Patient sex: M
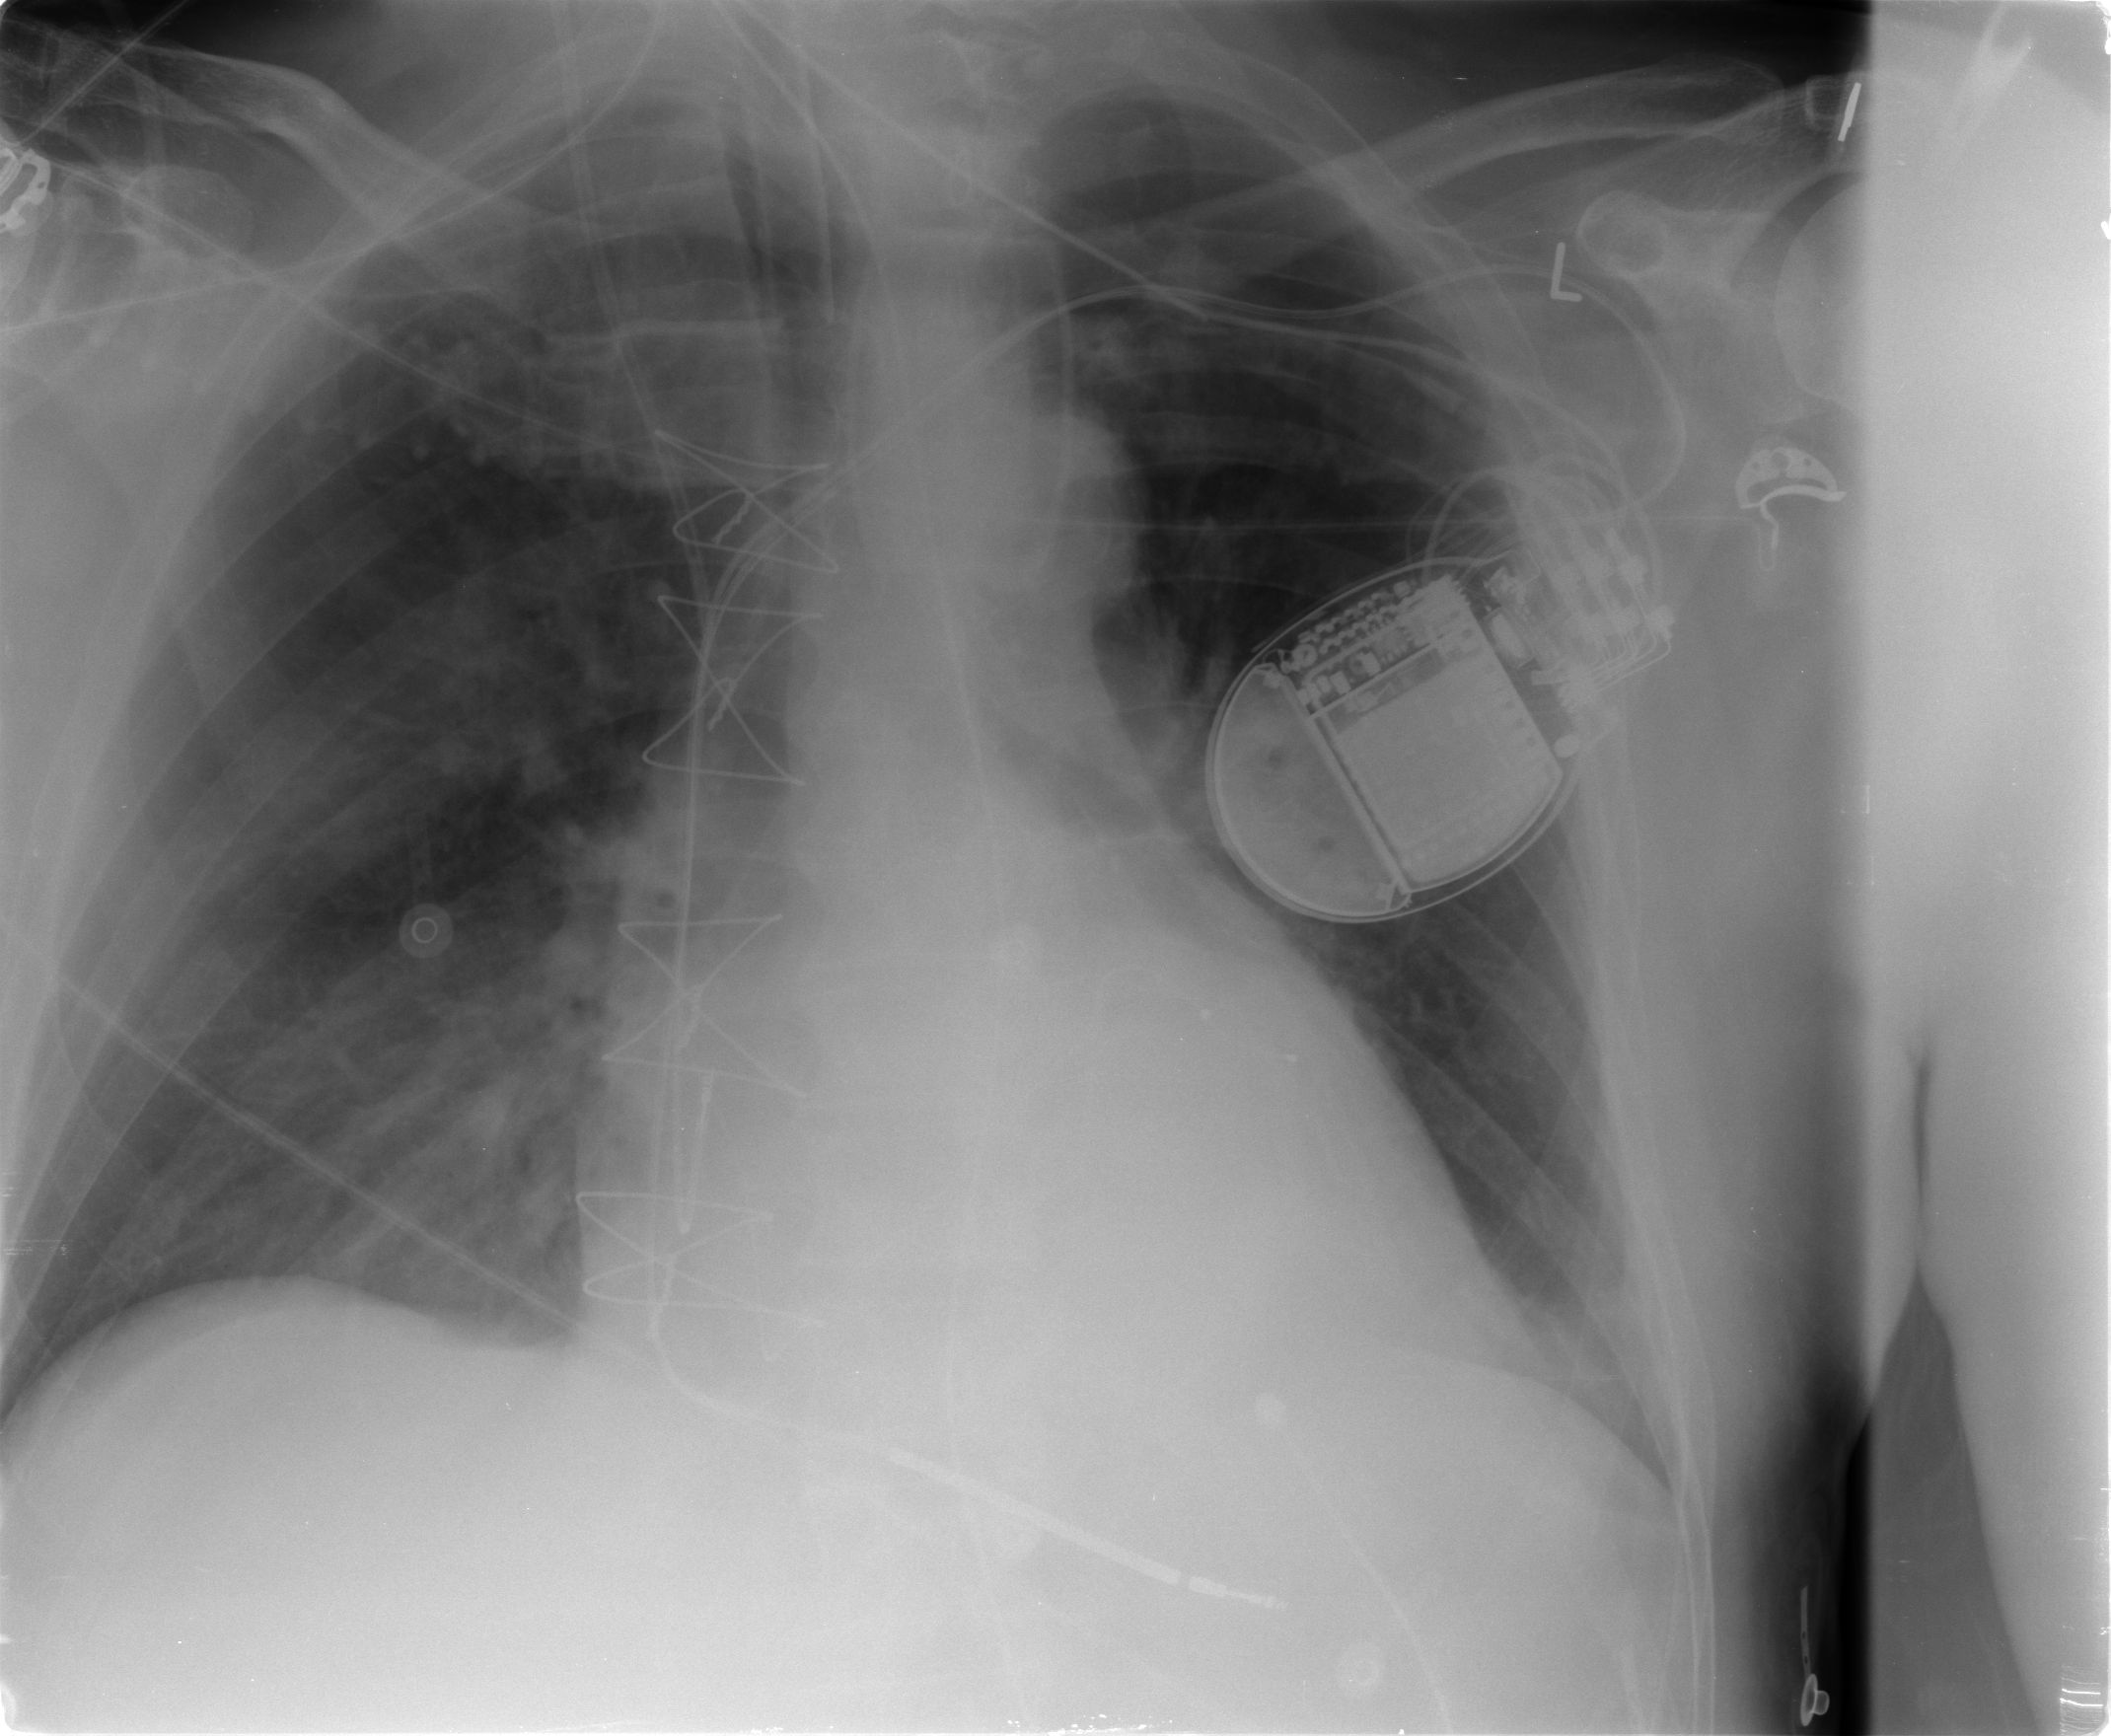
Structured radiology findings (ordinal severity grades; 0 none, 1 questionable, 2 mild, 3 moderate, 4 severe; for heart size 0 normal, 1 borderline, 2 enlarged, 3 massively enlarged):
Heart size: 0
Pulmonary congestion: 2
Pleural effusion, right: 2
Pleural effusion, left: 0
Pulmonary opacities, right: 0
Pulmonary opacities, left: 0
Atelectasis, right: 3
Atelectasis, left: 0